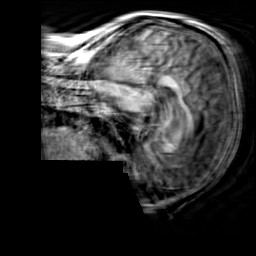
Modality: T1w
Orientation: sagittal
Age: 75
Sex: male
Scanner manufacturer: siemens
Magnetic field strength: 3 T
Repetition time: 2.3 s
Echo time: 0.00303 s